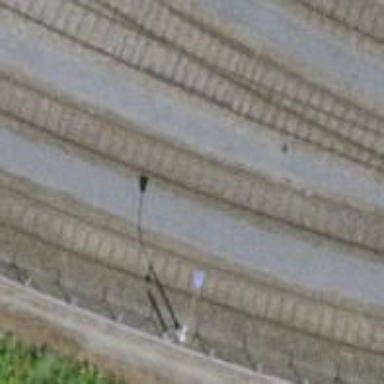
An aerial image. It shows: Single-track spur railway line.